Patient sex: M
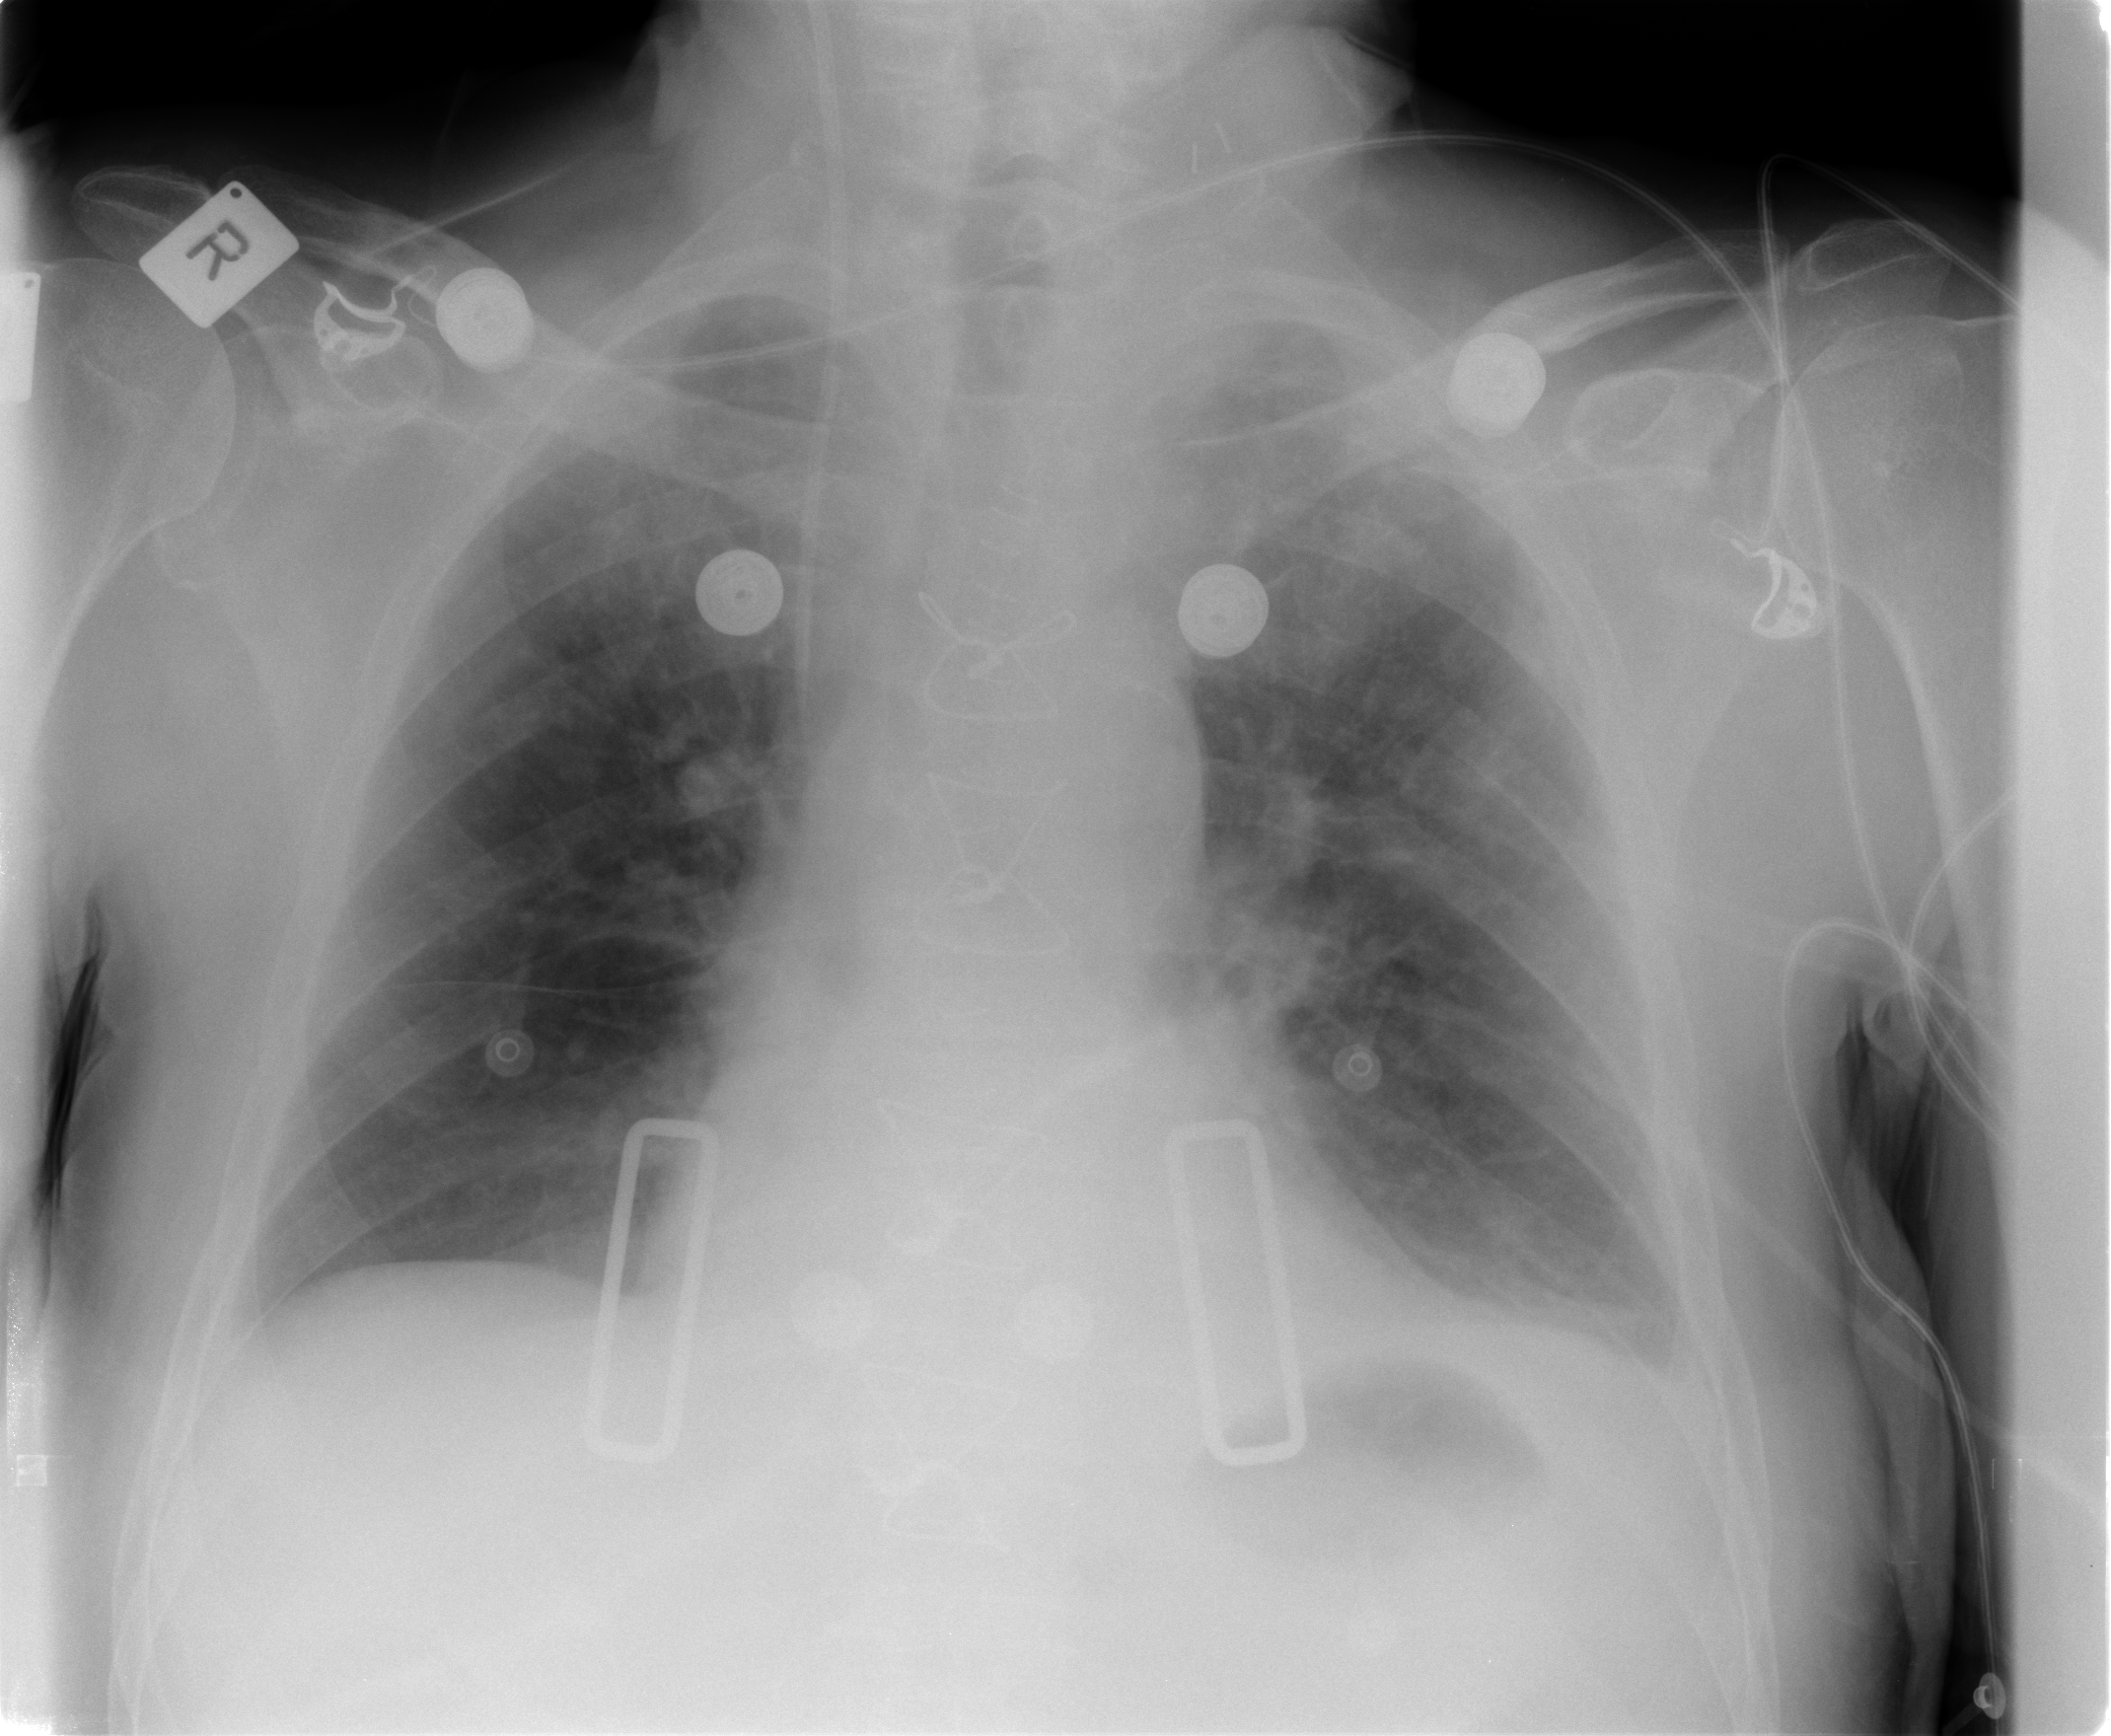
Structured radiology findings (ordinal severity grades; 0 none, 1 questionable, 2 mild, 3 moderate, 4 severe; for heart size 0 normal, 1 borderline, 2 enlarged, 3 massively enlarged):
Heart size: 0
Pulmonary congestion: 2
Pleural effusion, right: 0
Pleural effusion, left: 1
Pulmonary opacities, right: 0
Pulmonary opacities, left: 0
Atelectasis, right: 0
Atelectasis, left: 0